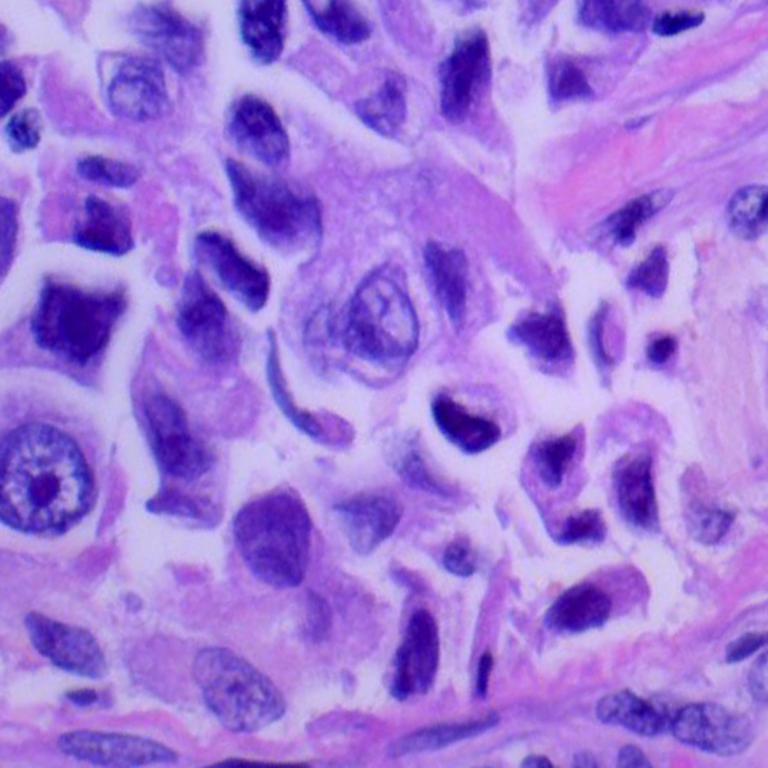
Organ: lung
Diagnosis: adenocarcinomas